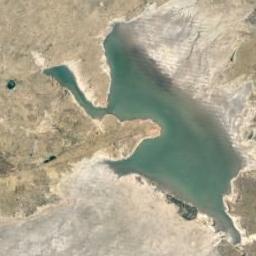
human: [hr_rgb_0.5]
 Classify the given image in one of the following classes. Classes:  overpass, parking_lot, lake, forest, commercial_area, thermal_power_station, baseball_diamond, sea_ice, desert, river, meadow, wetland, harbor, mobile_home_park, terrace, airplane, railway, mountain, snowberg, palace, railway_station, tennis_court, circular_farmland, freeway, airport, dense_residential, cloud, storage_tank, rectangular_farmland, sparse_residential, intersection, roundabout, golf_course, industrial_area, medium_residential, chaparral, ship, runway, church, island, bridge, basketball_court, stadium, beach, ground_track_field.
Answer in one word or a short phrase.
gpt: lake